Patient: sex F, age 60
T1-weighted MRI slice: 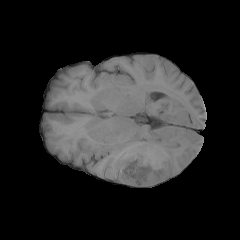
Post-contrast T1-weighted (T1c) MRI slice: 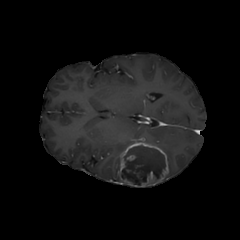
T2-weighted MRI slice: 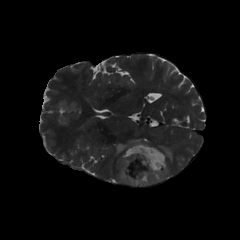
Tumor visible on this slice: yes
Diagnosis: Glioblastoma, IDH-wildtype
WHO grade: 4